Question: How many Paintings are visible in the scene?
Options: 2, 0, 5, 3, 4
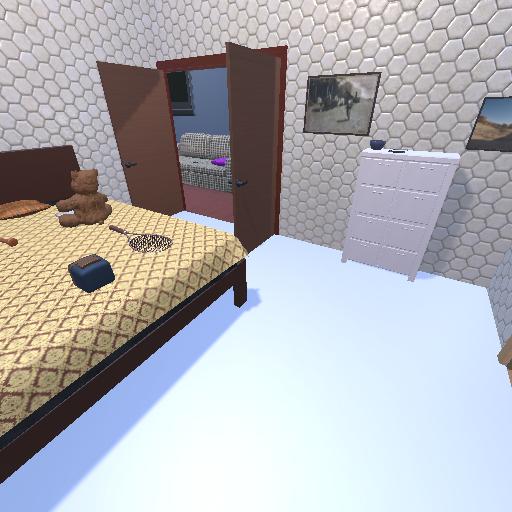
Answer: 2